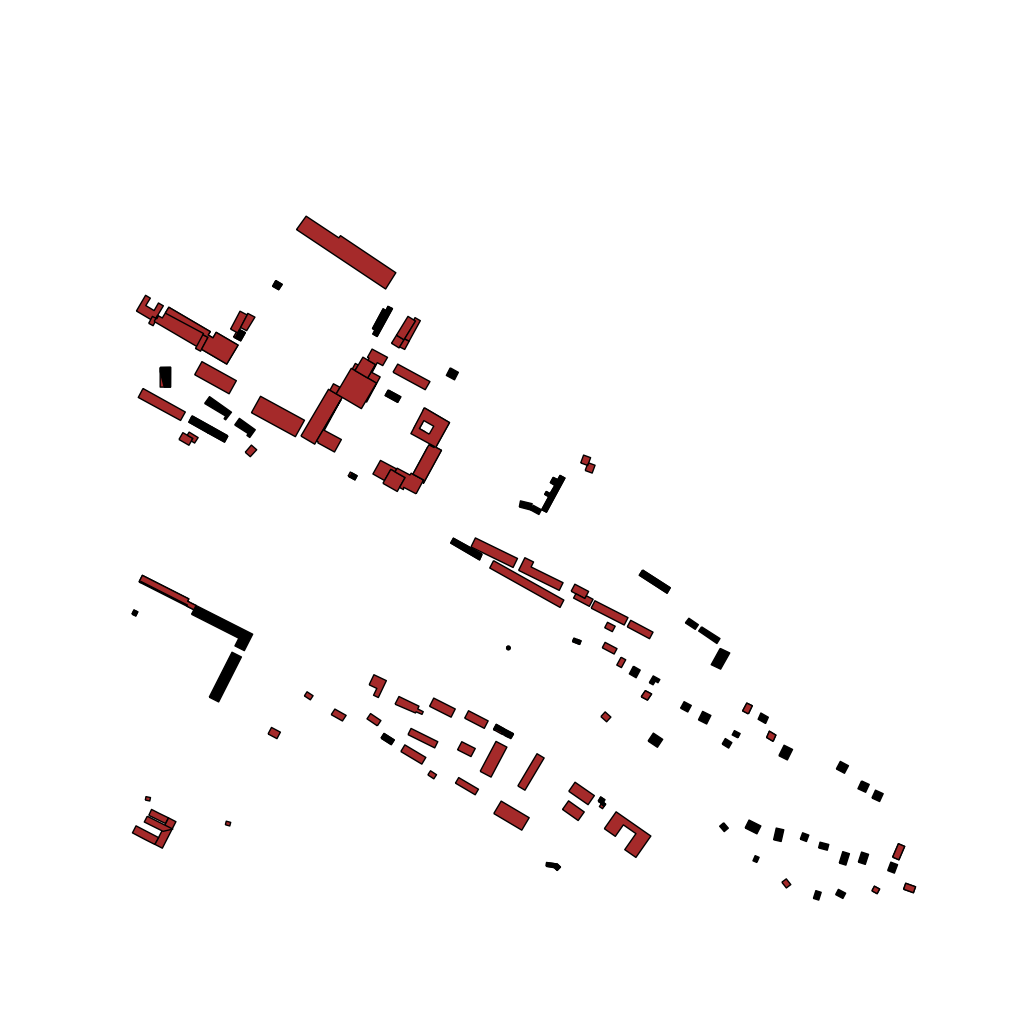
Tags: overhead vector_map, recreation, residential, special, soviet, individual_rise, low_rise, medium_rise, density_1, Building, Facility, 1.0 km²